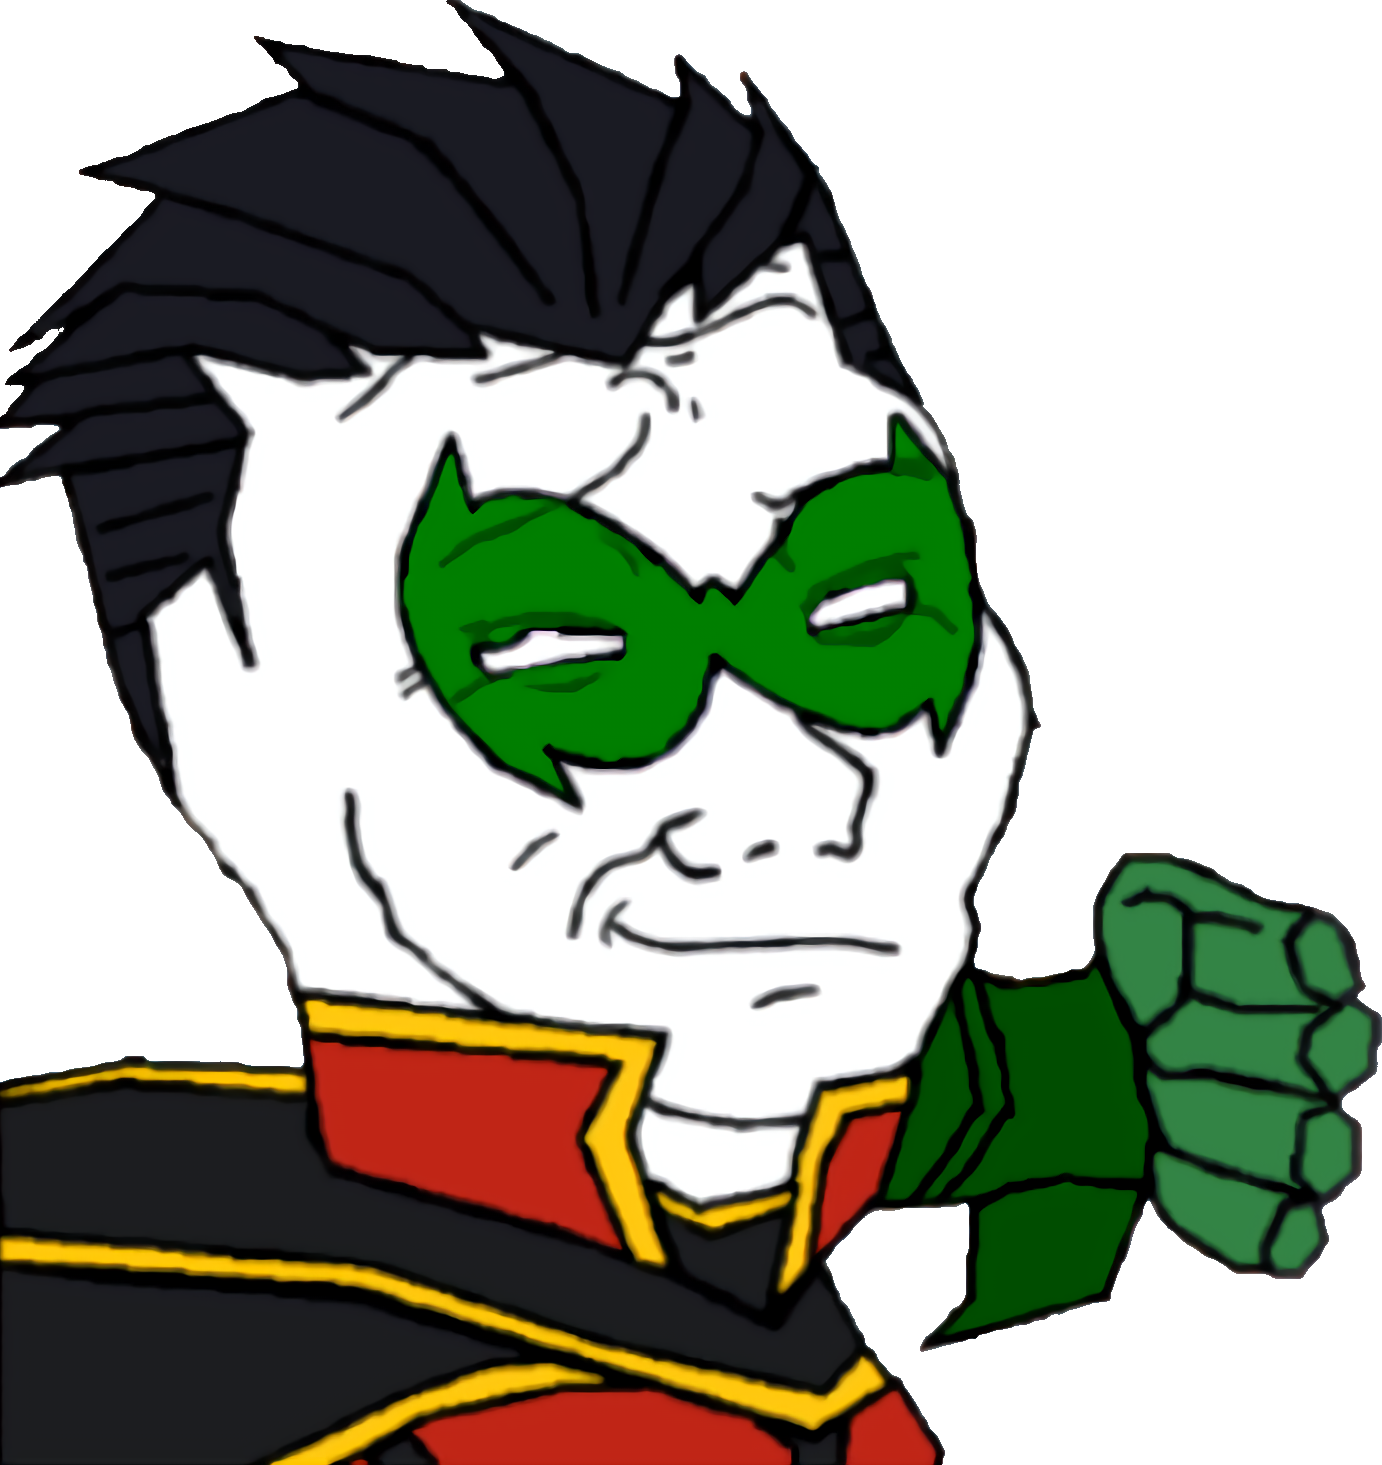
Label: 5_Smugjak